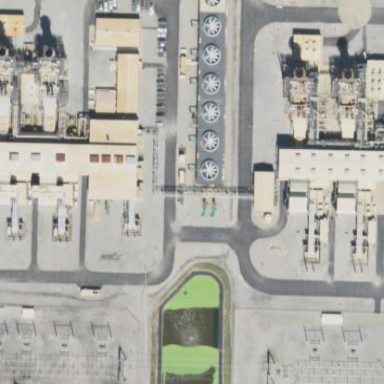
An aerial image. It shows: Power plant.